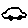
Label: car